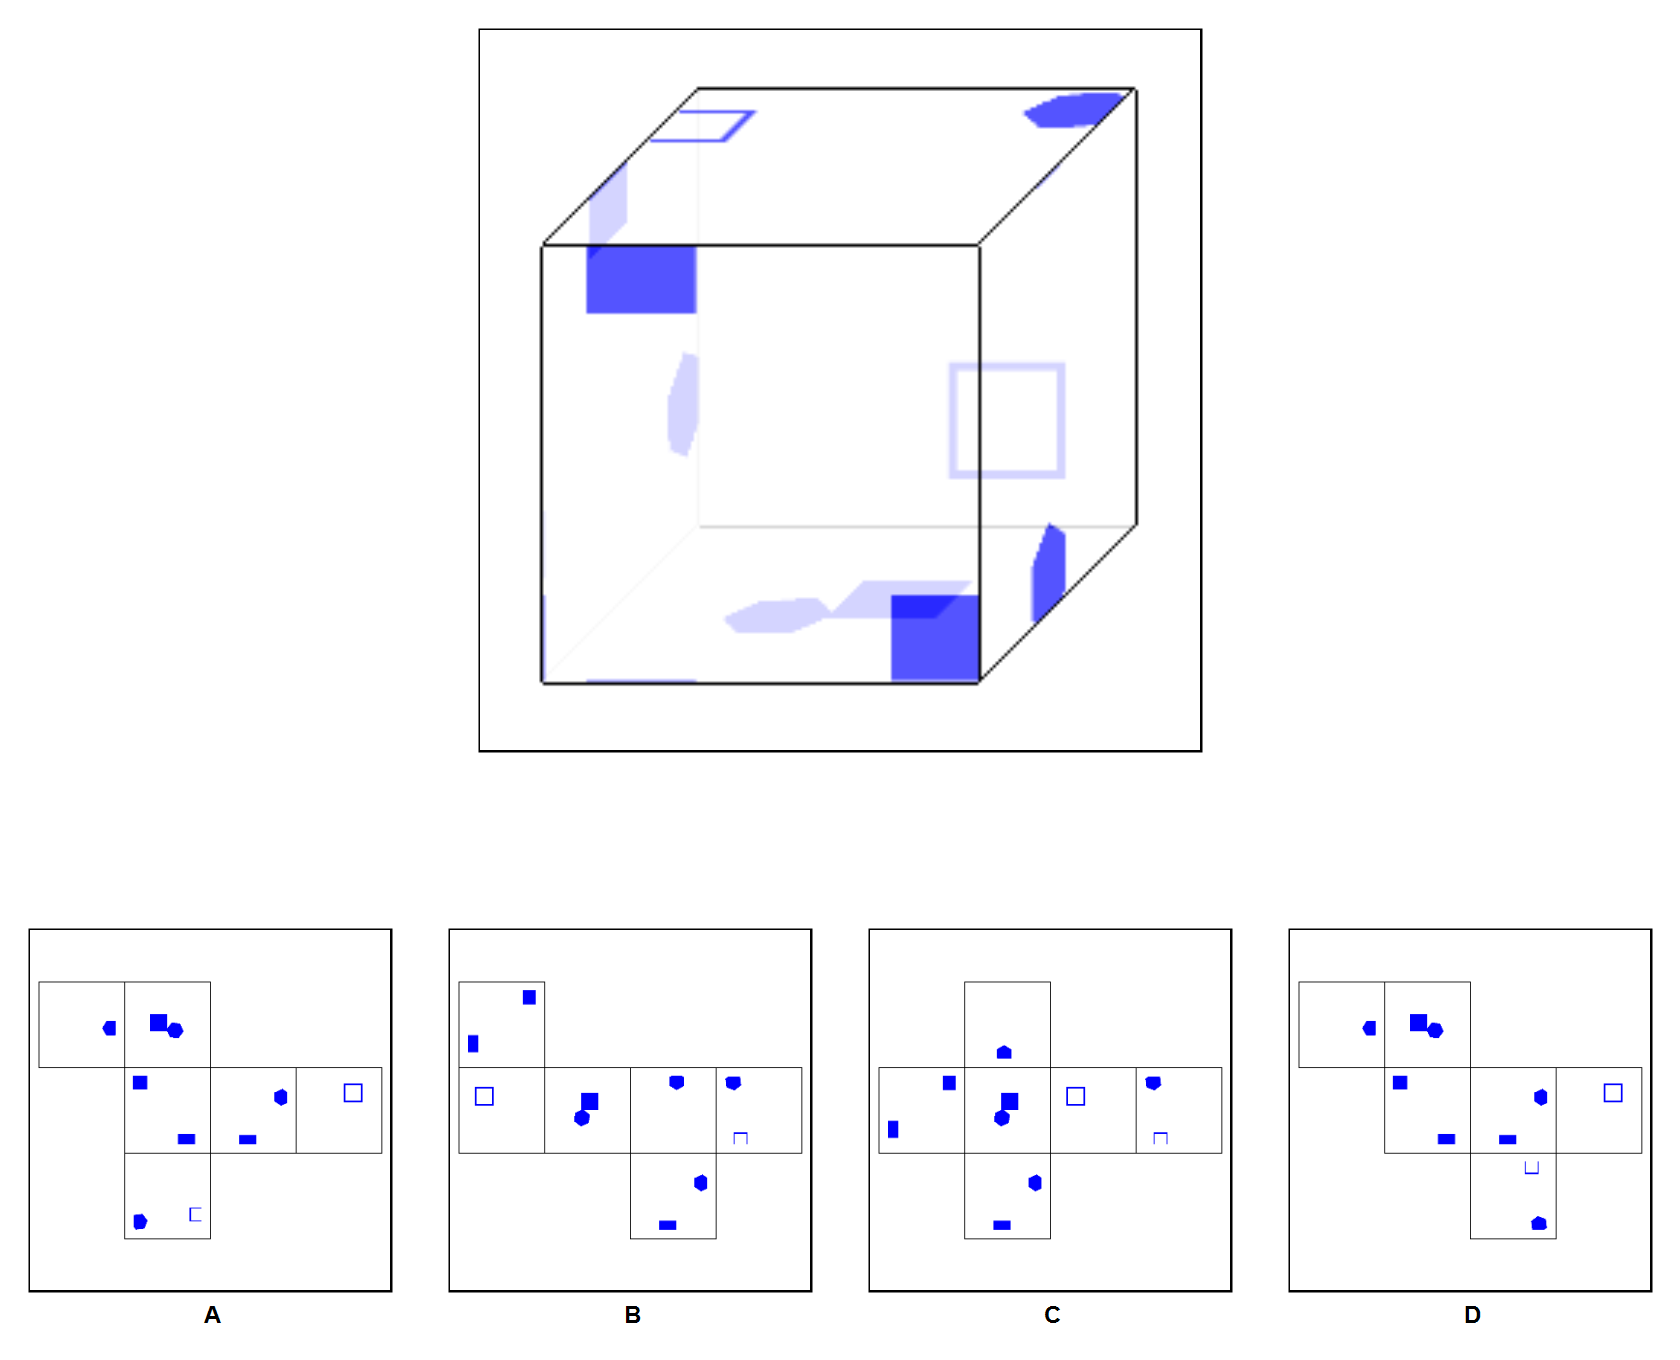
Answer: B